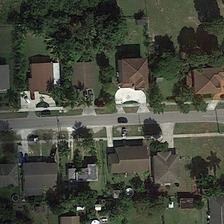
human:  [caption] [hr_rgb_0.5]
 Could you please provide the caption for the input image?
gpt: several houses are built by the road in this peaceful neighborhood .

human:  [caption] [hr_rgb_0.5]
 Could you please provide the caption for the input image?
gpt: beside the river  there are some houses lying along a pathways .

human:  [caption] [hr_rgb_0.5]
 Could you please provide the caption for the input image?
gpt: the villas distribute on the either side of a road .

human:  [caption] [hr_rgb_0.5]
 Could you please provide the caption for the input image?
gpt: beside the river  there are some houses lying along a pathways .

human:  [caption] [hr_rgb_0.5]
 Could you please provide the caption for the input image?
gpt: some buildings and many green plants are in a medium residential area .